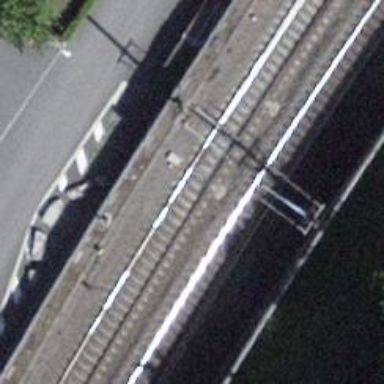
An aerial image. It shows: Railway switch.